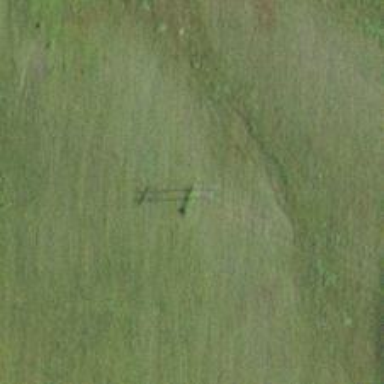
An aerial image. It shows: H-frame power tower design.